九年级 · 度量几何学
如图, $A B 、 A C$ 为 $\odot O$ 的切线, $B$ 和 $C$ 是切点, 延长 $O B$ 到点 $D$, 使 $B D=O B$, 连接 $A D$, 若 $\angle D A C=78^{\circ}$, 则 $\angle A D O=(\quad)$
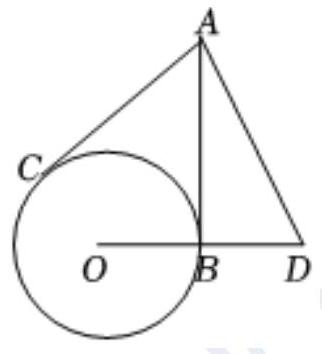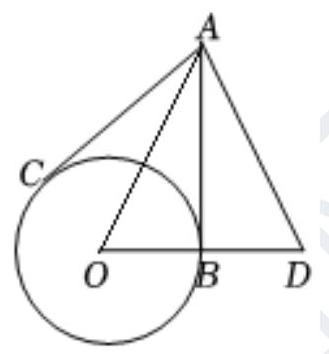
A. $70^{\circ}$

B. $64^{\circ}$

C. $62^{\circ}$

D. $51^{\circ}$

答案: B
解析: 解：连接 $O A$,

$\because A B 、 A C$ 为 $\odot O$ 的切线,

$\therefore \angle B A O=\angle C A O, O B \perp A B$,

$\because B D=O B$,

$\therefore A B$ 垂直平分 $O D$,

$\therefore A O=A D, \triangle A O D$ 为等腰三角形,

$\therefore \angle B A O=\angle B A D$,

$\therefore \angle C A O=\angle B A O=\angle B A D$,

$\because \angle D A C=\angle B A D+\angle B A O+\angle C A O=78^{\circ}$,

$\therefore 3 \angle B A D=78^{\circ}$,

$\therefore \angle B A D=26^{\circ}$,

$\therefore \angle A D O=90^{\circ}-\angle B A D=90^{\circ}-26^{\circ}=64^{\circ}$.

故选: $B$.

先根据切线长定理, 由 $A B 、 A C$ 为 $\odot O$ 的切线得到 $\angle B A O=\angle C A O$, 根据切线的性质得 $O B \perp A B$,加上 $B D=O B$, 则可判断 $\triangle A O D$ 为等腰三角形, 于是根据等腰三角形的性质得 $\angle B A O=\angle B A D$,即 $\angle C A O=\angle B A O=\angle B A D$, 然后利用 $\angle D A C=\angle B A D+\angle B A O+\angle C A O=78^{\circ}$ 可计算出 $\angle B A D=$
$26^{\circ}$, 再利用 $\angle A D O=90^{\circ}-\angle B A D$ 求解.

本题考查了切线的性质，圆的切线垂直于经过切点的半径，也考查了切线长定理.